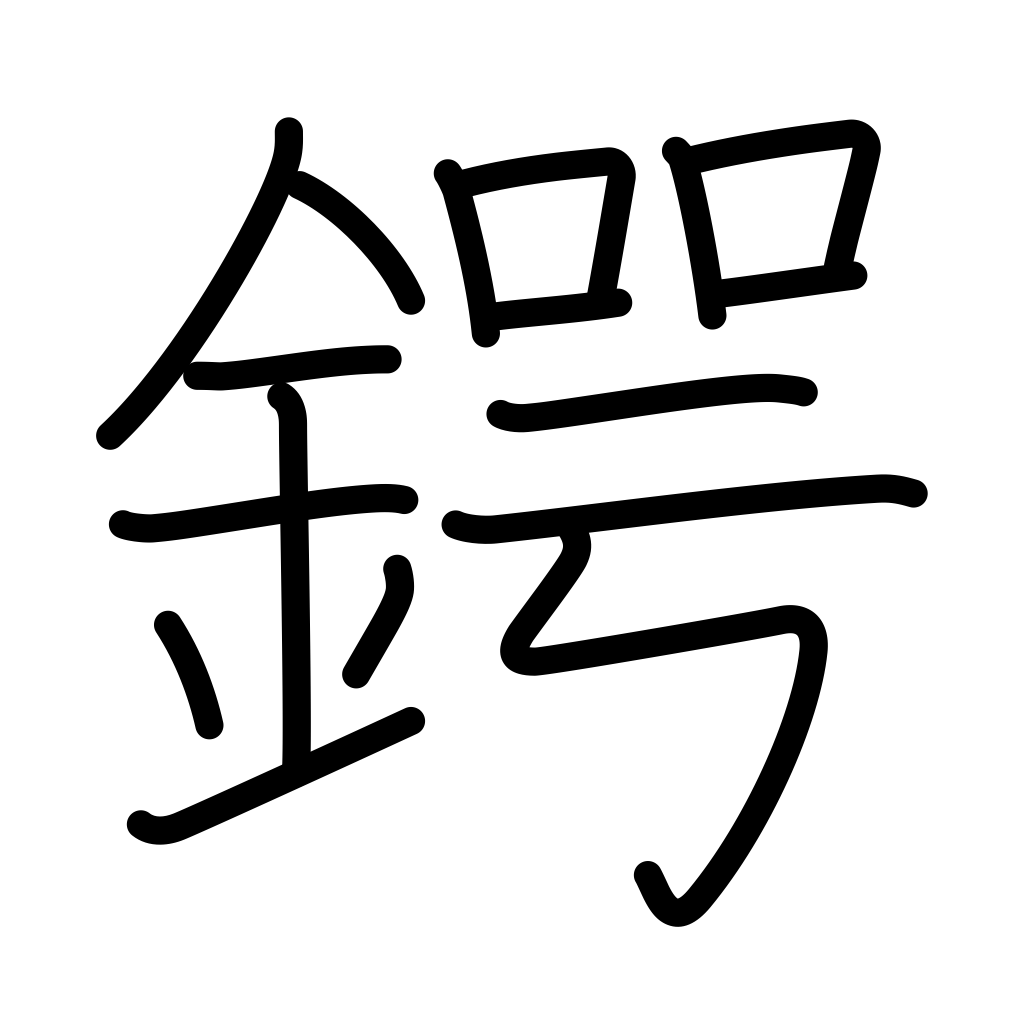
Meaning: sword guard, kettle brim